Question: Can someone please explain to me why is GCD used in the following Solution:
<URL>
<URL>
for the question: <URL>
A Sniper is standing at the point (x1, y1) on the 2D XY Plane. He shoots from his position towards the point (x2, y2). You may assume that all points are integers.
Consider the 2D grid formed by integer points on the XY Plane. The position of the Sniper and the Target are lattice points in this grid. The bullet shot by the Sniper will follow a straight line trajectory from (x1, y1) to (x2, y2). The bullet goes no further than (x2, y2).
Consider the trajectory of the bullet when the Sniper is standing at (1, 1) and the Target lies at (4, 3).

Notice how the trajectory of the bullet touches 4 cells. A cell is considered touched by the trajectory if and only if the bullet will enter the cell. How many cells are touched by the trajectory of the bullet?
Input
The first line contains a single integer T, the number of test cases. Each of the following T lines contain one test case each. Each test case contains 4 integers x1, y1, x2 and y2. The integers are separated by single space characters.
Output
For each test case, output a single line, containing the number of cells touched by the trajectory of the bullet shot from (x1, y1) to (x2, y2). Remember that a cell is considered touched by the trejectory if and only if the bullet enters the cell - only touching a side is not enough.
Constraints
0 < T < 10100
0 <= x1, y1, x2, y2 <= <PHONE>
Sample Input
3
0 0 3 2
0 0 2 2
0 0 1 0
Sample Output
4
2
0
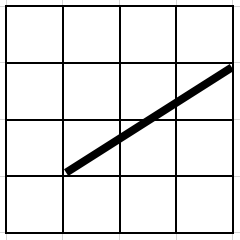
Answer: The logic behind the solution is:
> number of blocks the bullet traverses going along the X-axis, plus
number of blocks the bullet traverses going along the Y-axis, minus
number of blocks that got over-counted
Given the points '(X1, Y1)' and '(X2, Y2)', let 'A1 = abs(X1 - X2)' and 'A2 = abs(Y1 - Y2)'. Then, without loss of generality, we can consider the points '(0, 0)' and '(A1, A2)'.
Notice that 'A1' represents the number of blocks the bullet traverses along the X-axis. But, this is also the number of vertical lines touched by the bullet on the interval '(0, A1]' on the grid. Similarly, 'A2' represents the number of blocks the bullet traverses along the Y-axis, and also the number of horizontal lines touched by the bullet on the interval '(0, A2]'.
When viewed as the number of touched lines, it is easier to see why you need to subtract some number. The number that needs to be subtracted is the number that corresponds to the touches that occur at the intersections of vertical and horizontal lines. The number of occurrences of that are counted by the GCD of 'A1' and 'A2'. In particular, it occurs at the points '(k * A1/GCD(A1,A2), k * A2/GCD(A1,A2))' for 'k' in '1 .. GCD(A1,A2)'.